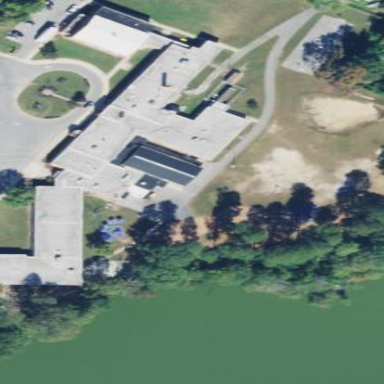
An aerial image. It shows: School building.